Aerial crown-view tile of a tropical tree (Barro Colorado Island, Panama), acquired 20250715:
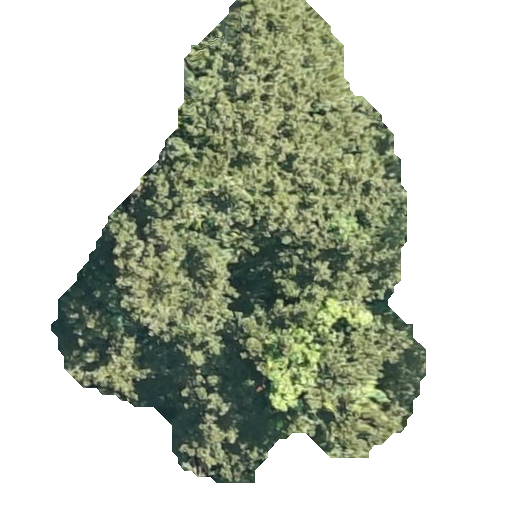
Species: Sloanea terniflora
GBIF accepted scientific name: Sloanea terniflora
Crown area: 172.971 m²